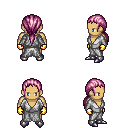
a pixel art fantasy rpg character, male body template, human, tanned skin, white robe, red pants, pink ponytail hairstyle, gold gloves, metal boots, four views (front, back, left, right), 2x2 character sprite sheet, small pixel art, hard edges, no anti-aliasing